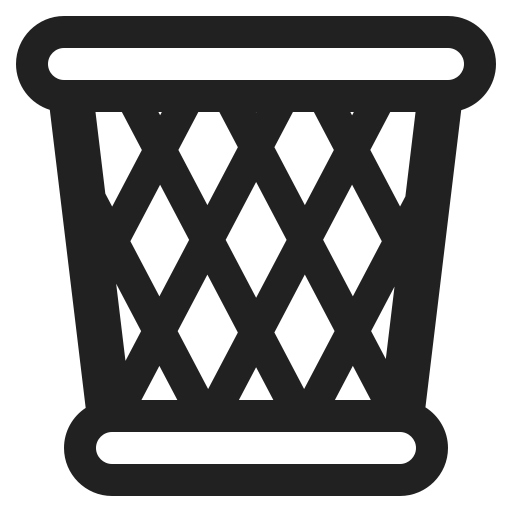
wastebasket high contrast